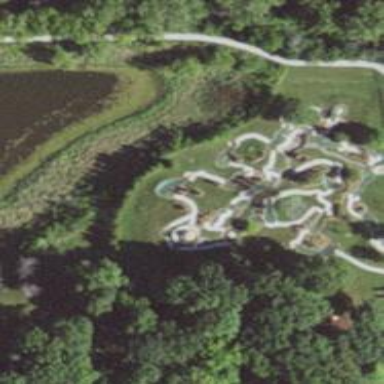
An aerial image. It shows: Miniature golf course.